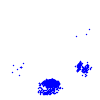
Particle: electron